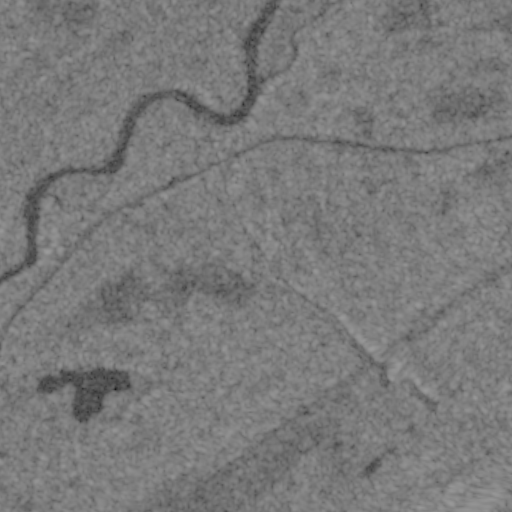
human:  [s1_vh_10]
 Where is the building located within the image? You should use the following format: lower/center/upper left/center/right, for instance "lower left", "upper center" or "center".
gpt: The building is located in the upper left of the image.
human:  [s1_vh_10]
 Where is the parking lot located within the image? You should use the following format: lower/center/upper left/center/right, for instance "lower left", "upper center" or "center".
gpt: There is no parking lot in the image.

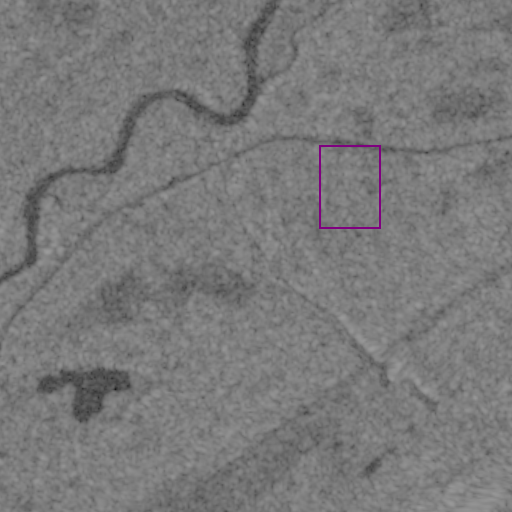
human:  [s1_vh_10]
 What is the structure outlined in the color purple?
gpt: The structure outlined in purple is a quarry.
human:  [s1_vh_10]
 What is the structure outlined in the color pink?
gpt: There is no pink outline.